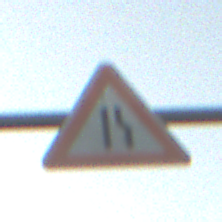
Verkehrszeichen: EinseitigVerengteFahrbahnRechts
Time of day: SunriseSunset
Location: Outdoor (RoadRail)
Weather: PartlyCloudy
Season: NotSpecified
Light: Natural